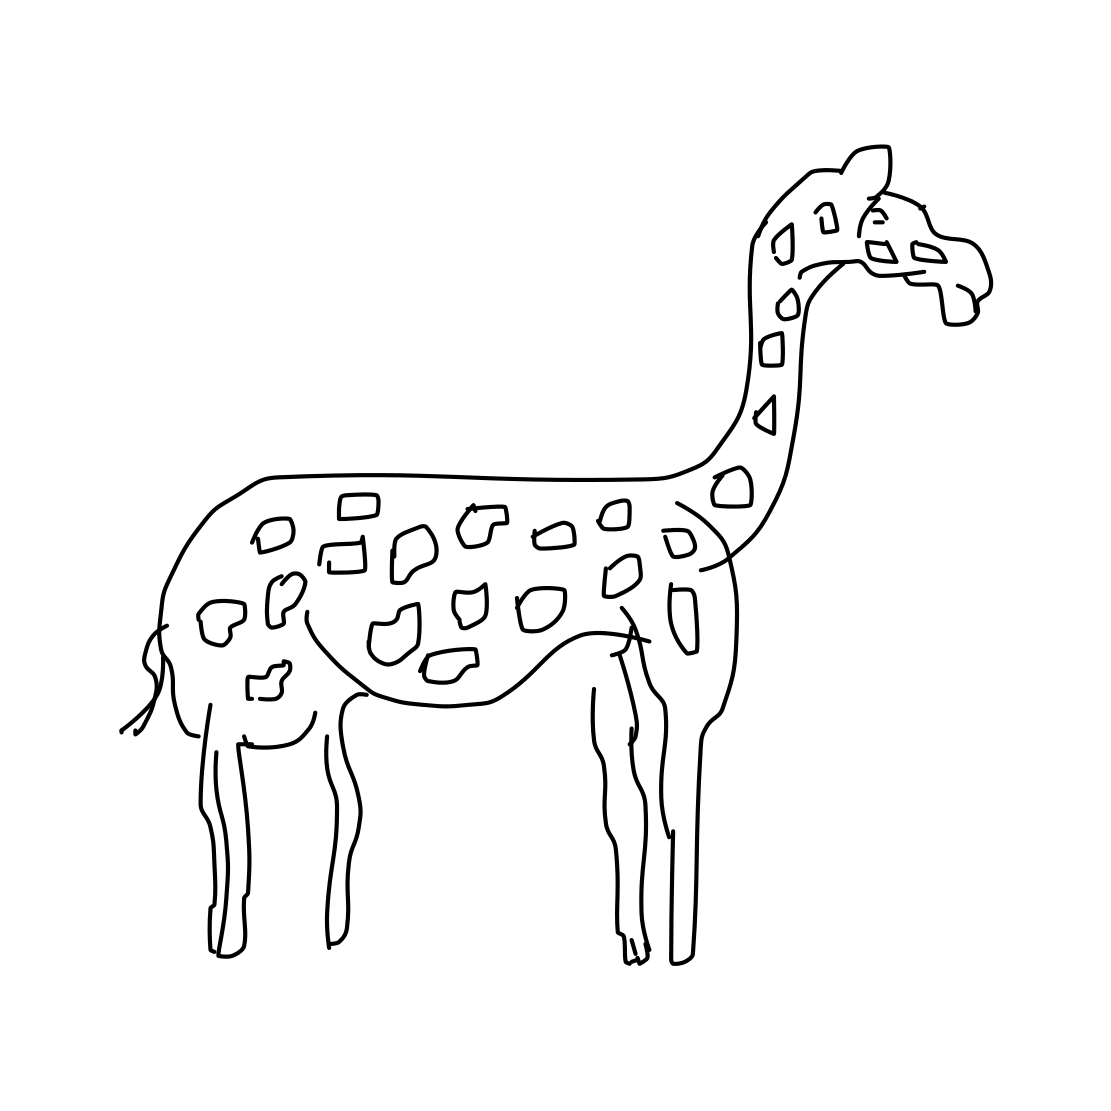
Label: giraffe